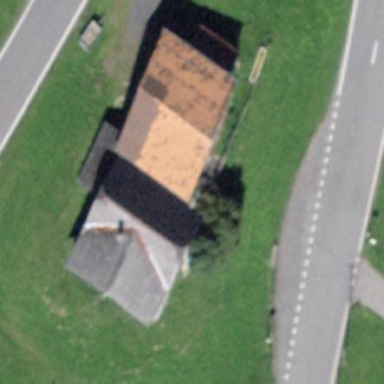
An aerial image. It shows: Rural barn.